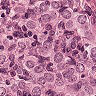
Metastatic tissue present: yes